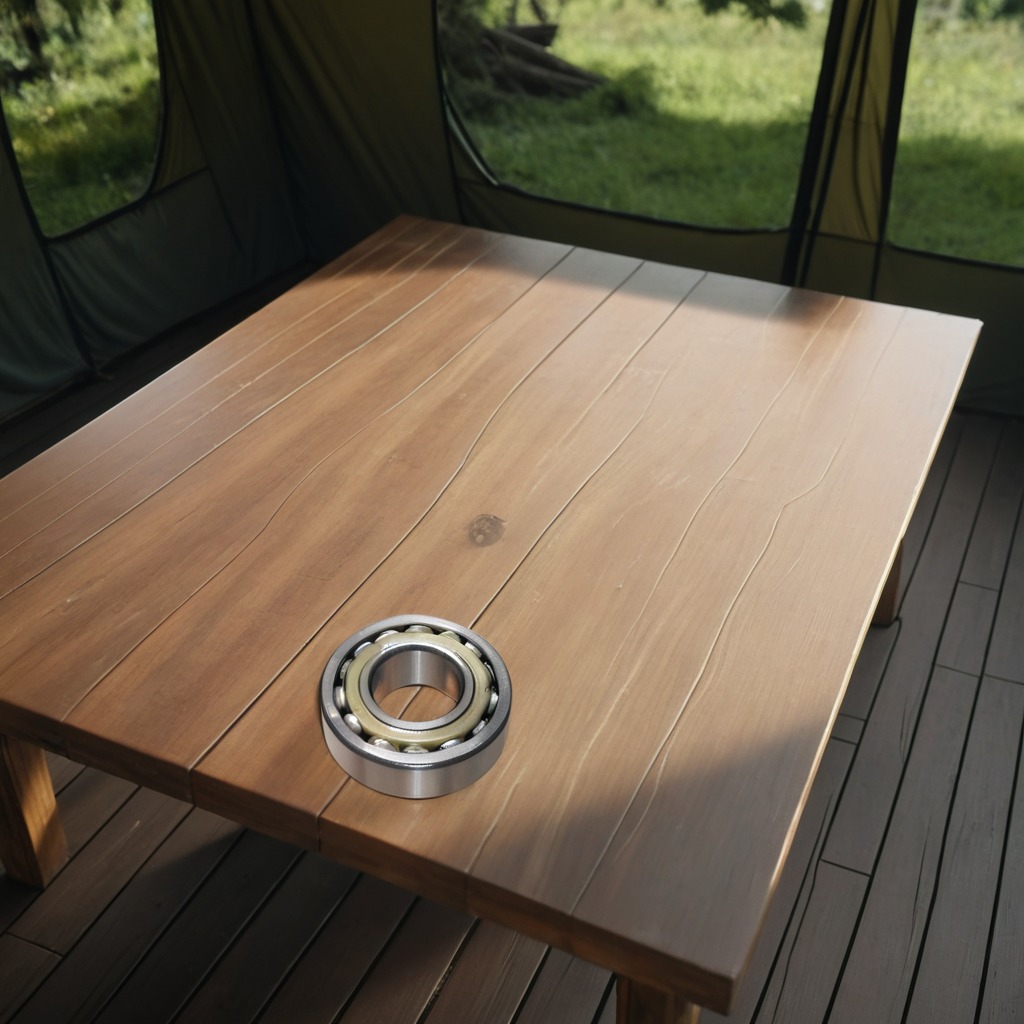
A metal ball bearing lies on a wooden table inside a jungle field workshop tent.